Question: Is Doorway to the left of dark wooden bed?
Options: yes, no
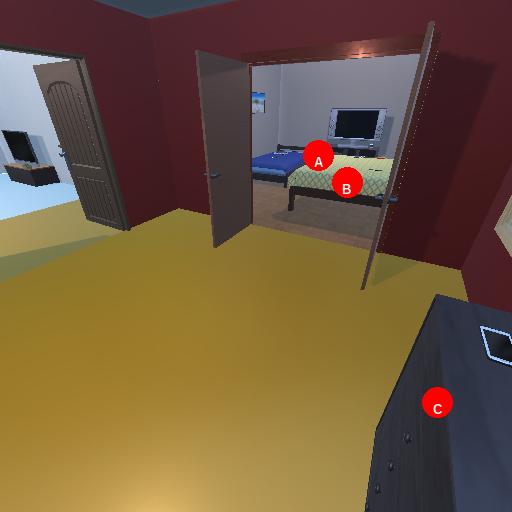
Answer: yes